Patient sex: M
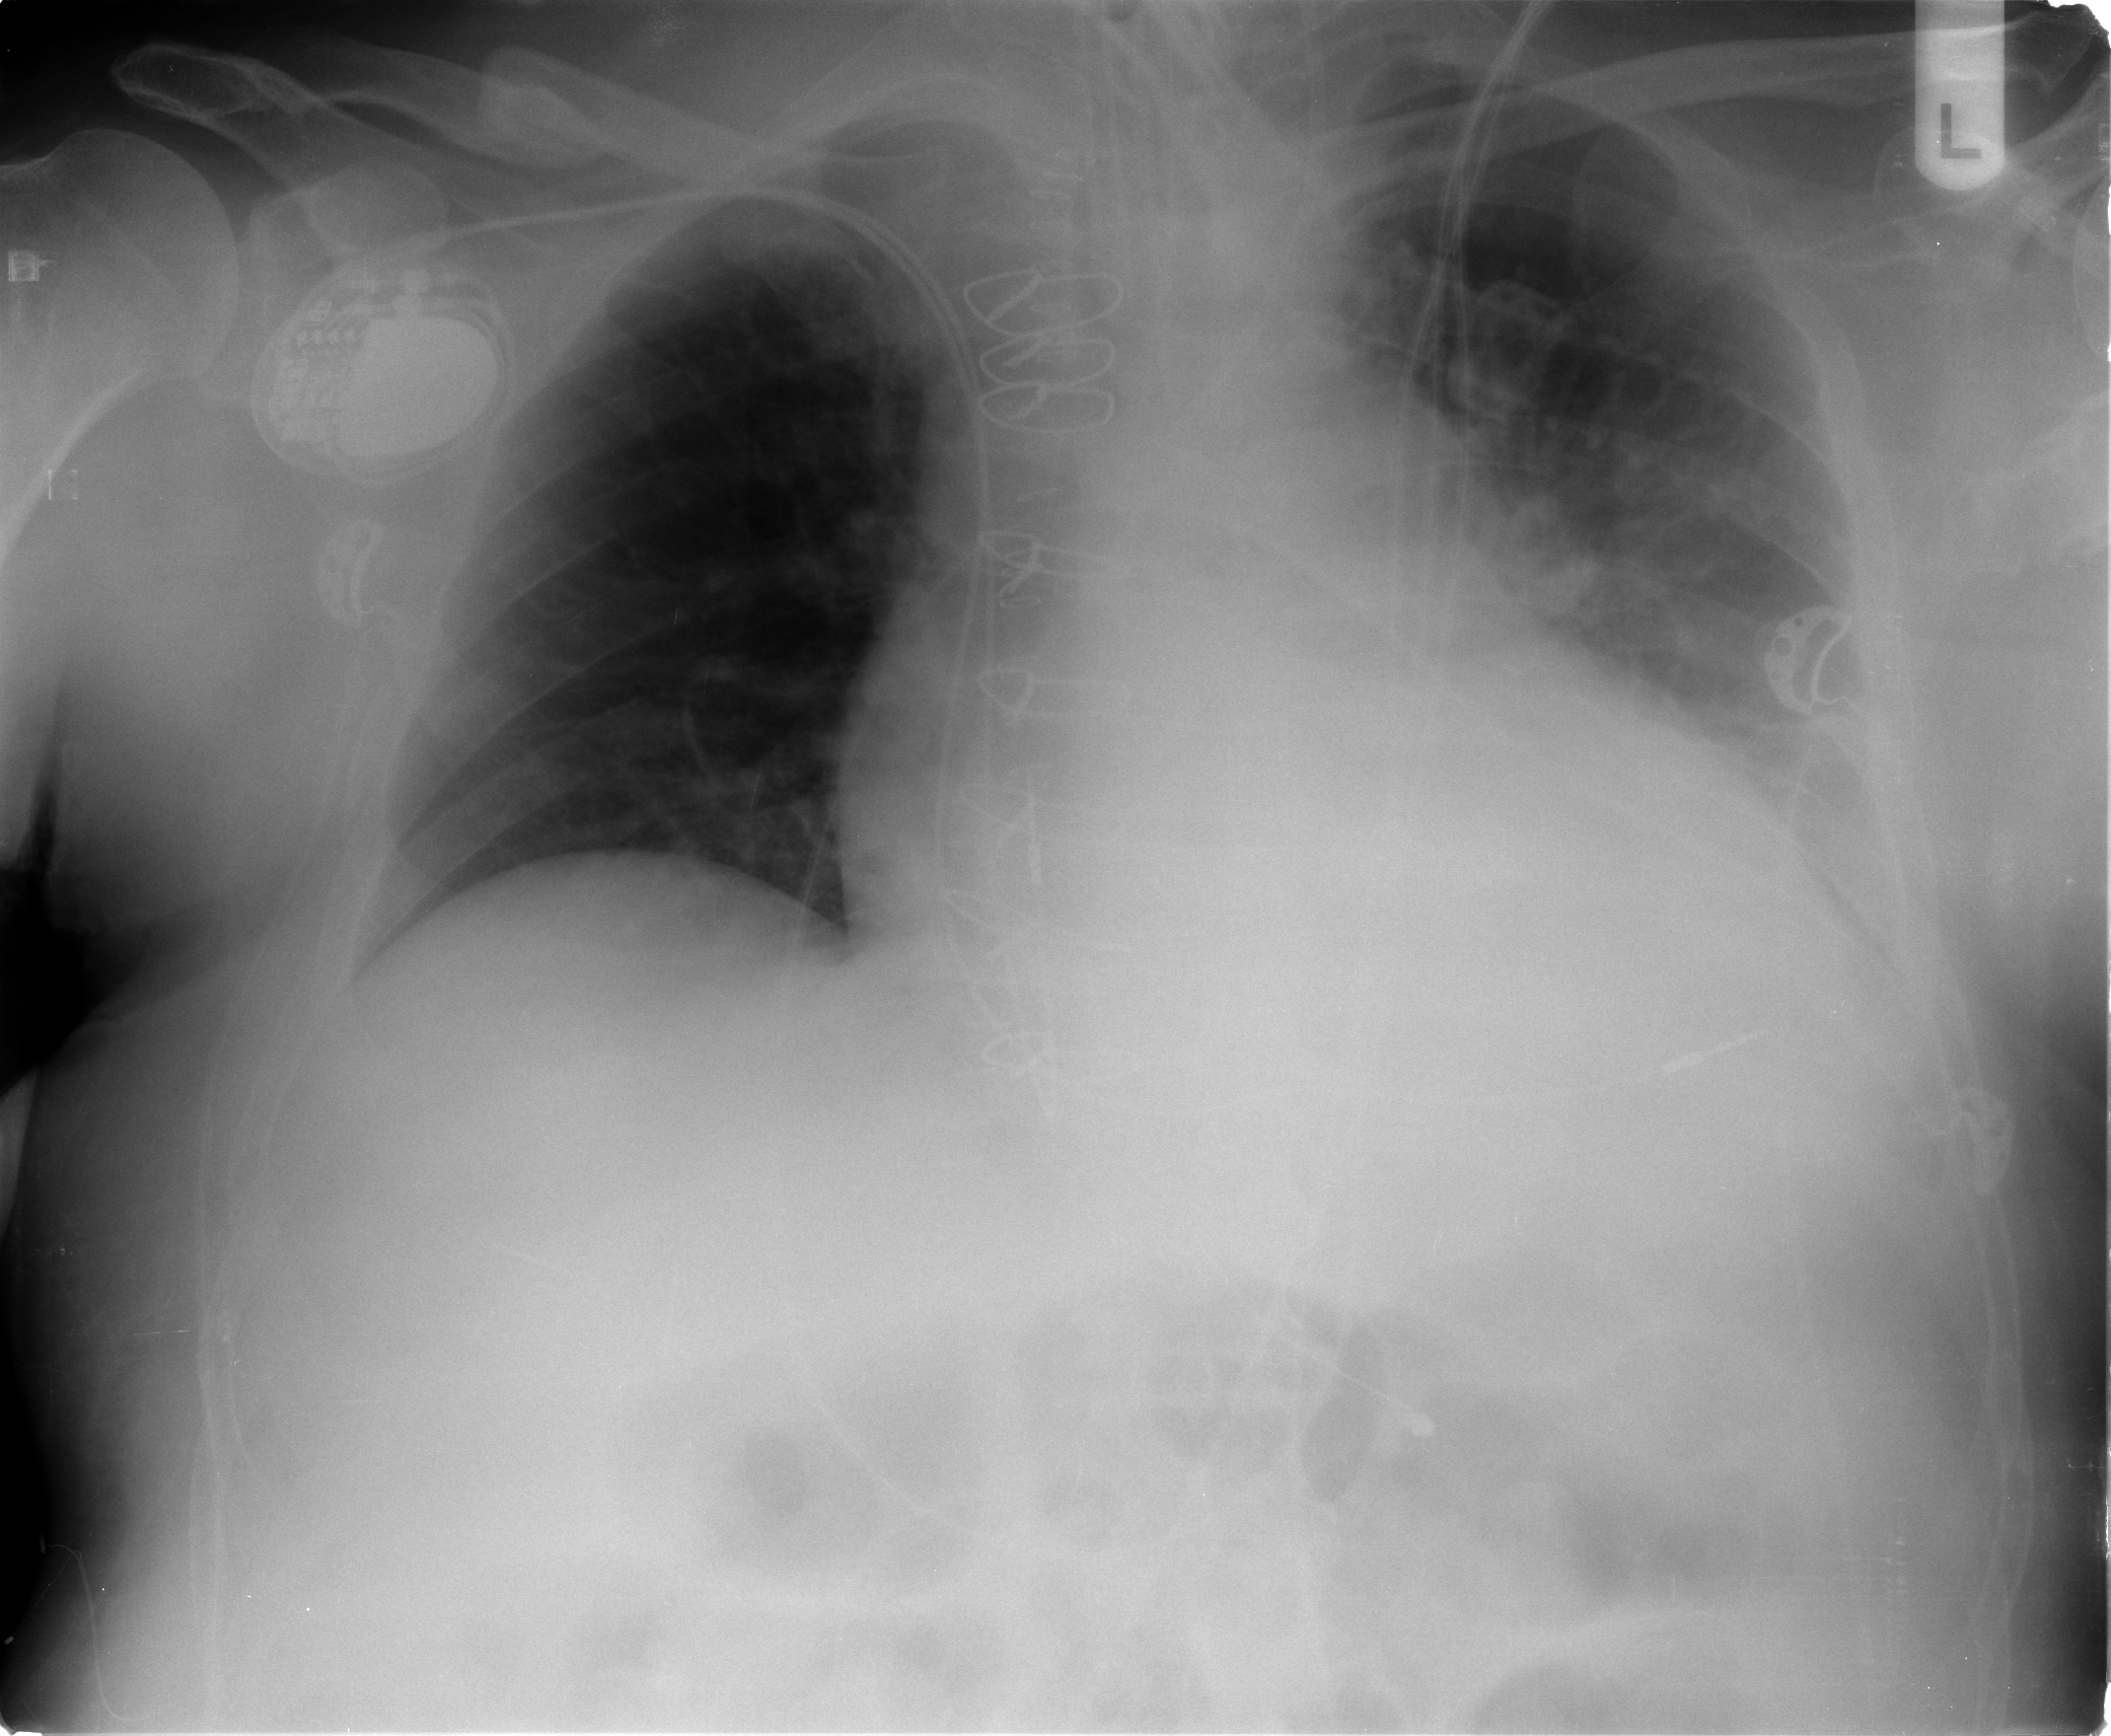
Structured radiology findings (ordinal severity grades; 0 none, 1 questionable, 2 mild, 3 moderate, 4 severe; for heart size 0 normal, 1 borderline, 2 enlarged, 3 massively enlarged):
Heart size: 2
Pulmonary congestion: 2
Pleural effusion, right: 0
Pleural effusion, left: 2
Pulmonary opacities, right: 1
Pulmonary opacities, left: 2
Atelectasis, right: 2
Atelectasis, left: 2